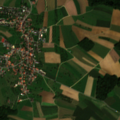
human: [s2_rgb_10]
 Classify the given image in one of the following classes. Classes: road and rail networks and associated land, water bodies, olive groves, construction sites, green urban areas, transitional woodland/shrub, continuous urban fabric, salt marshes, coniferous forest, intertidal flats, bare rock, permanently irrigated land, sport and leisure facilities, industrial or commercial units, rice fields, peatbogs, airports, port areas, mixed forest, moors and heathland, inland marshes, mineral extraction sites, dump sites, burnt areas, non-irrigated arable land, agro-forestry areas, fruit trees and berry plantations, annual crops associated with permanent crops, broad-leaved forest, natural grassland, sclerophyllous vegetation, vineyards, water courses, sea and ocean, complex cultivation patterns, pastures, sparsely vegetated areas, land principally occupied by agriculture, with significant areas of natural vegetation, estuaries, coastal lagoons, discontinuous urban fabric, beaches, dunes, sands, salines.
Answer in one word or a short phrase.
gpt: discontinuous urban fabric, non-irrigated arable land, land principally occupied by agriculture, with significant areas of natural vegetation, broad-leaved forest, mixed forest